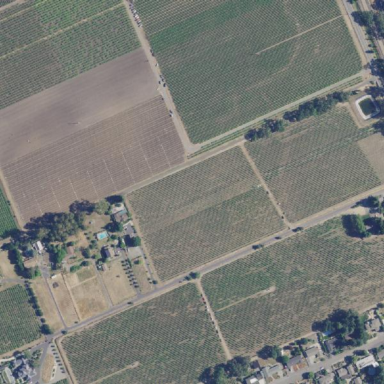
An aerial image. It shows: Vineyard where grapes are grown.